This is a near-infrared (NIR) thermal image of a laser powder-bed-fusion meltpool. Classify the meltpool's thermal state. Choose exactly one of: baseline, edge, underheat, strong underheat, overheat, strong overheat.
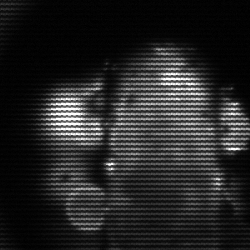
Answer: strong underheat